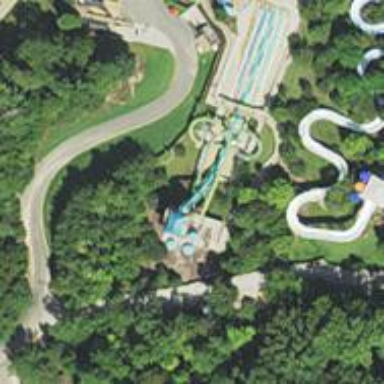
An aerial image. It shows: Water slide attraction by waterway.